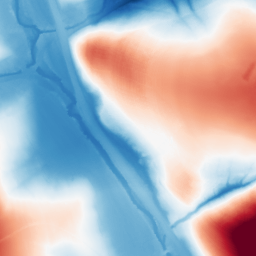
Category: morphological
Decomposition family: morphological
Decomposition parameters: operation: average
size: 100
Upsampling method: quadratic
Upsampling parameters: scale: 4
Upsampling scale: 4